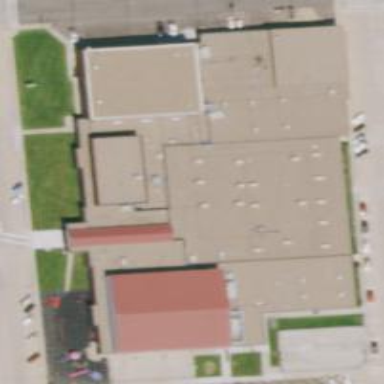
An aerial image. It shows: School.